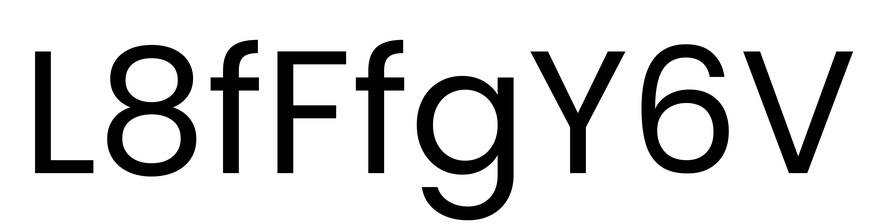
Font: Poppins-Regular